Question: I am in the process of debugging a routing issue on my MVC 3 application and I am using Phil Hacks routing debugger.
I cannot seem to work out where the route highlighted in yellow below is originating. Each time I run my application with the following request
<URL>
this route comes first and then gives me a 404 error as I do not have an index action. As you can see I have set my default routes to use the Login action method but still this route persists.

I have the following route configurations:
AuthAreaRegistration
'''
public class AuthAreaRegistration : AreaRegistration
{
public override string AreaName
{
get
{
return "Auth";
}
}
public override void RegisterArea(AreaRegistrationContext context)
{
context.MapRoute(
"login",
"auth/login/{*returnPath}",
new { controller = "Auth", action = "LogIn", id = UrlParameter.Optional }
);
context.MapRoute(
"Auth_default",
"Auth/{controller}/{action}/{id}",
new { controller = "Auth", action = "LogIn", id = "" }
);
}
}
'''
Global.asax (Using T4 MVC Templates)
'''
public static void RegisterRoutes(RouteCollection routes)
{
routes.IgnoreRoute("{resource}.axd/{*pathInfo}");
routes.MapRoute(
"Home",
"{controller}/{action}/{id}",
MVC.Home.Index(), new { id = UrlParameter.Optional },
new string[] { "MyNamespace.WebUI.Controllers" }
);
routes.MapRoute(
"Default",
"{controller}/{action}/{id}",
MVC.Home.Index(), new { id = UrlParameter.Optional },
new string[] { "MyNamespace.WebUI.Controllers" }
);
}
'''
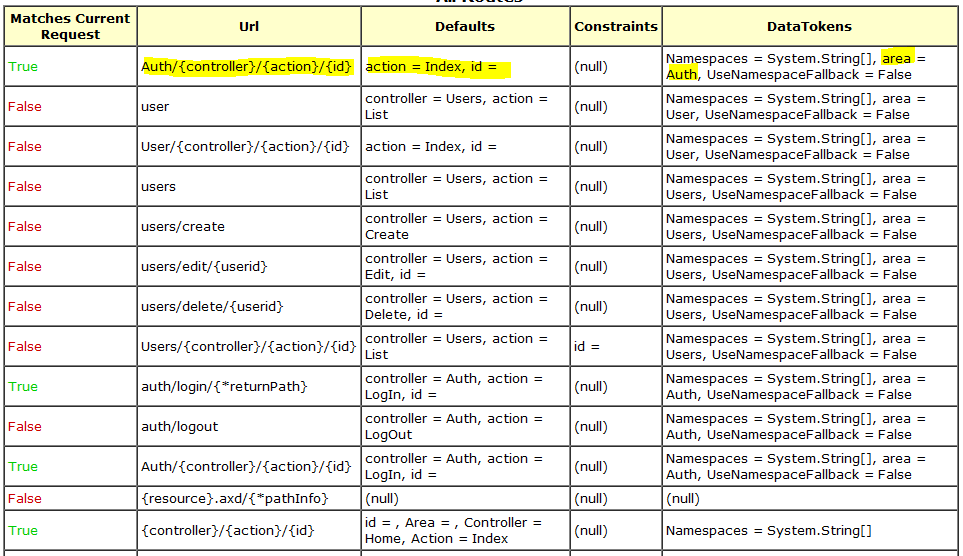
Answer: I don't like to answer my own question but after a day of trying to solve this problem I thought I would post the answer in case anyone else has the same issue.
It turns out that my application was holding onto old routes and populating them into my route collection. I deleted all the files in my bin folder and rebuilt my solution and everything worked as it should.
I have answered this question in a little more detail here:
<URL>